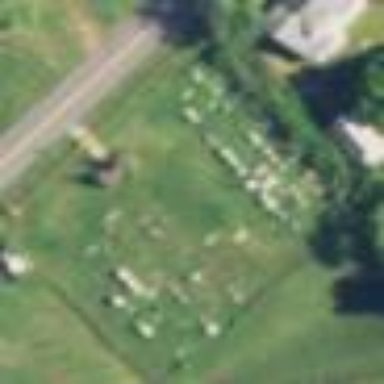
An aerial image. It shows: Graveyard.